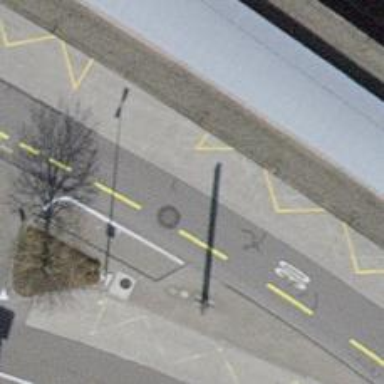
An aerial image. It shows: Asphalt service road with opposite lane designated as cycleway on the left.